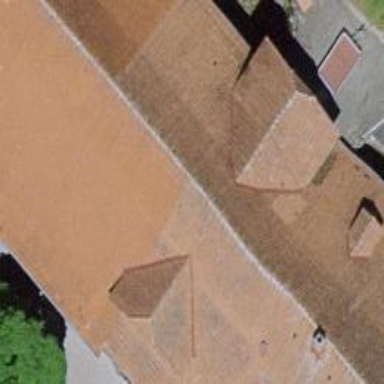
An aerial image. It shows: Farm building.